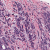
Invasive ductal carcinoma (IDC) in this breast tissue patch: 1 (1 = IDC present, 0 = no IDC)